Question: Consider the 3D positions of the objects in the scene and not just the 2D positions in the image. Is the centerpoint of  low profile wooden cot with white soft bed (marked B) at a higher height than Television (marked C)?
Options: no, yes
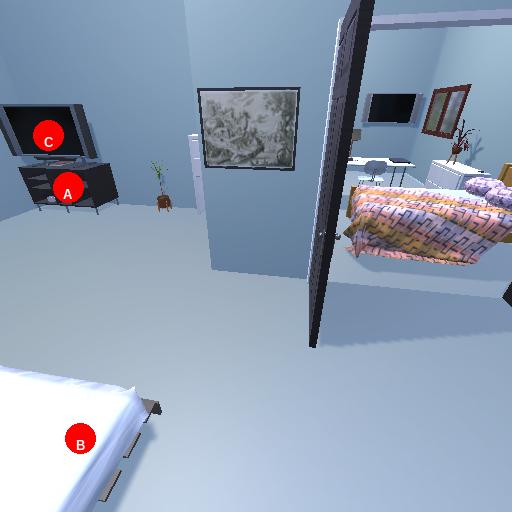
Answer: no